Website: slack
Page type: billing-address
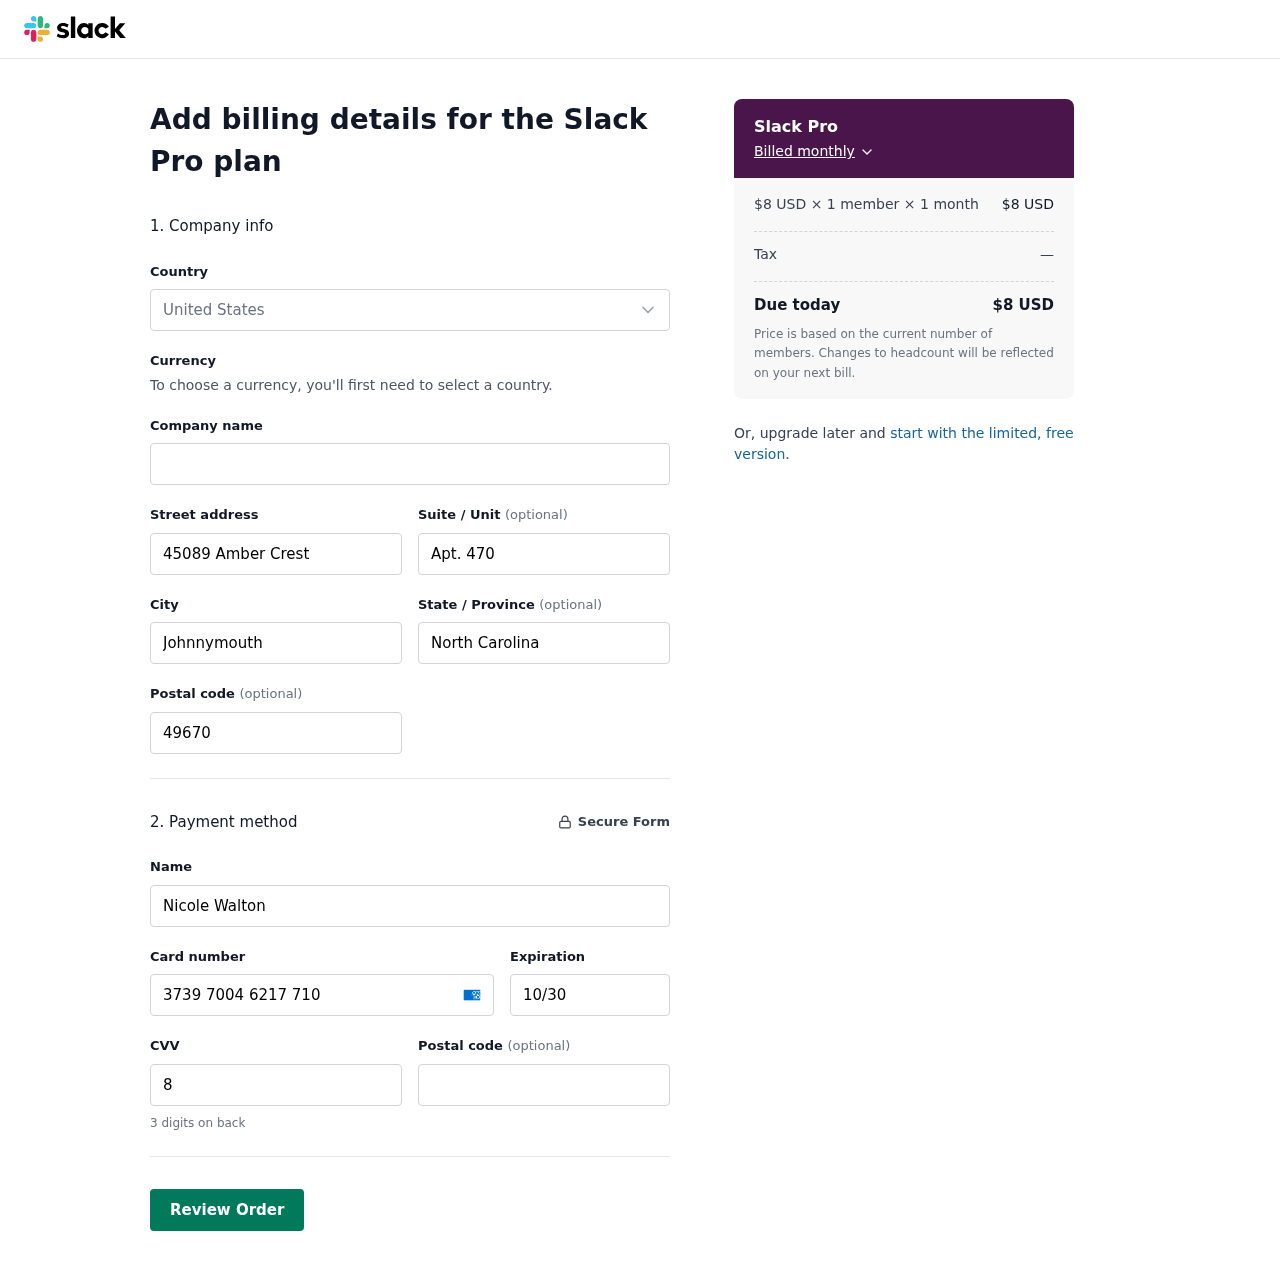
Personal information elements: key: PII_CARD_CVV
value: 8650
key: PII_CARD_EXPIRY
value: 10/30
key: PII_CARD_NUMBER
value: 3739 7004 6217 710
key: PII_CITY
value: Johnnymouth
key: PII_COUNTRY
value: United States
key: PII_FULLNAME
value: Nicole Walton
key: PII_POSTCODE
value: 49670
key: PII_POSTCODE2
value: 48215
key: PII_STATE
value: North Carolina
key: PII_STREET
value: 45089 Amber Crest
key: PII_STREET2
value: Apt. 470
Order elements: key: ORDER_PLAN_PRICE
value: $8 USD
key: ORDER_NUM_MEMBERS
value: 1 member
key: ORDER_NUM_MONTHS
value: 1 month
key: ORDER_SUBTOTAL
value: $8 USD
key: ORDER_TAX
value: —
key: ORDER_TOTAL
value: $8 USD